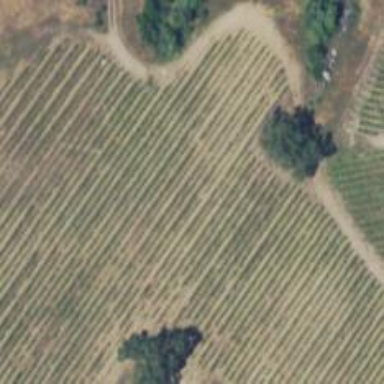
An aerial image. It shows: Vineyard growing grapes.